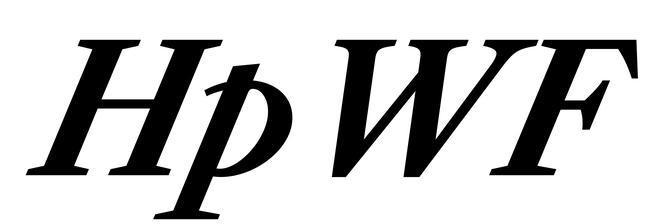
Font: LibreCaslonText-Italic_Bold_Italic